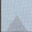
Piece: xx